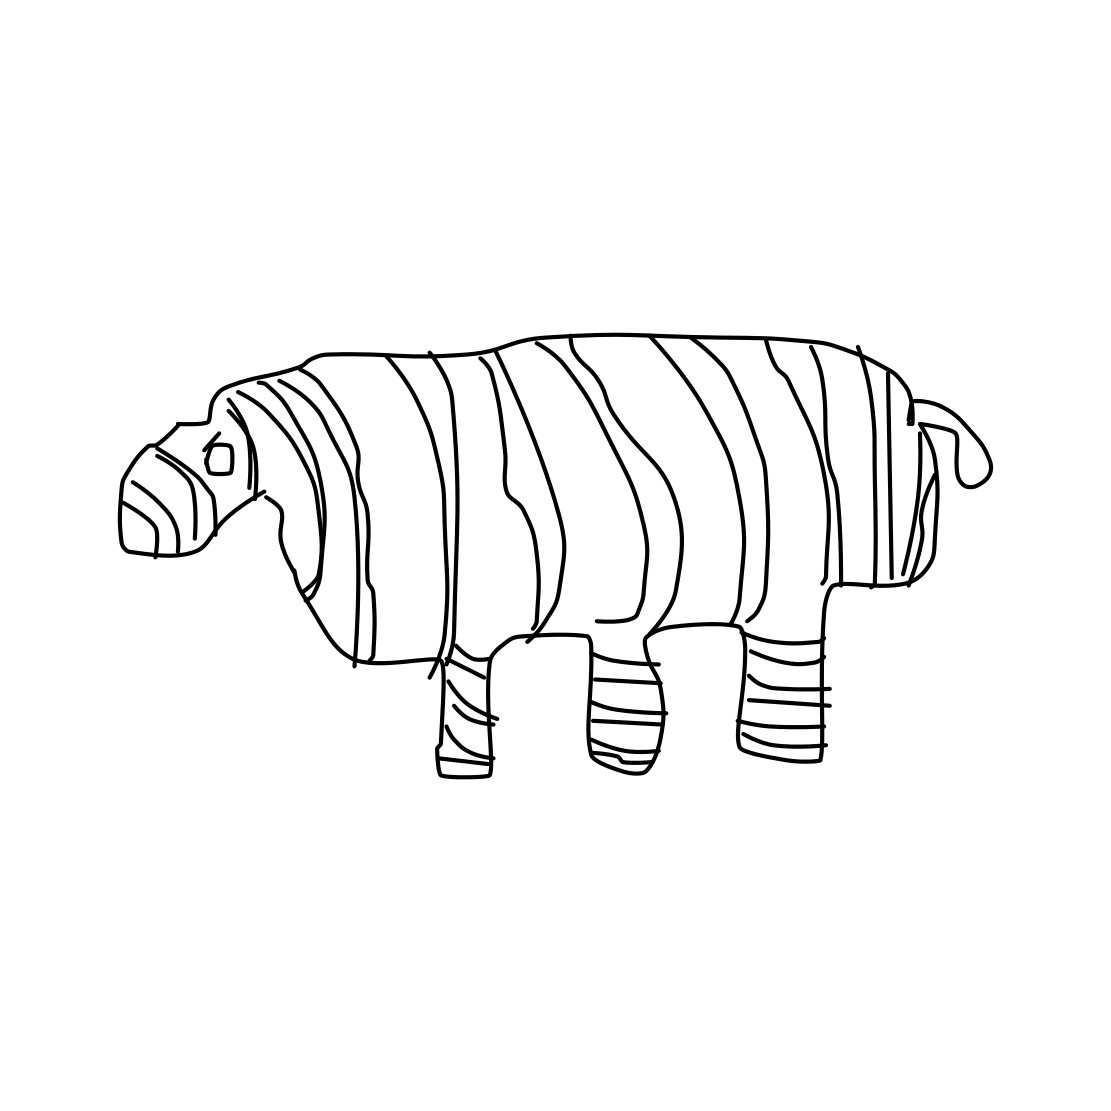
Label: zebra